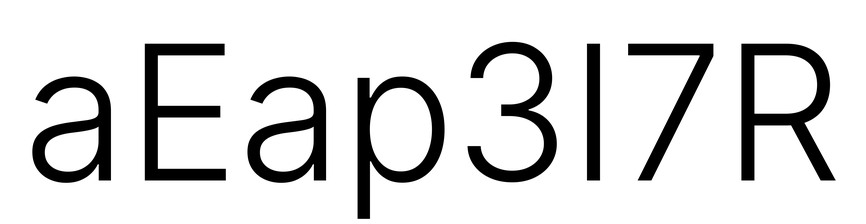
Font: Inter_Light